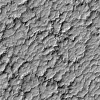
Atmospheric dust classification: not_dusty